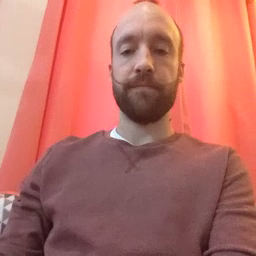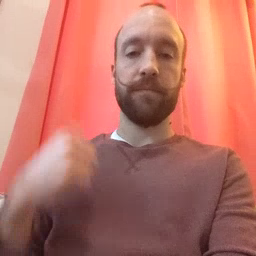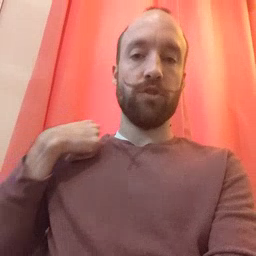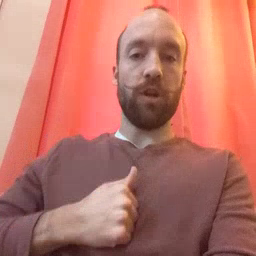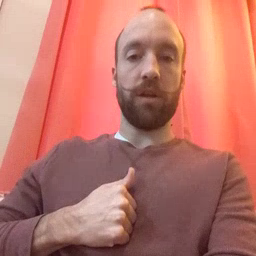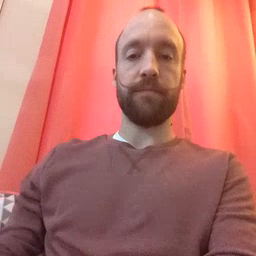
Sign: jacket